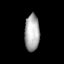
Tissue: lung
Cell type: Fibroblasts
Senescence score: 0.6002
Nuclear area (px): 538
Mean DAPI intensity: 170.348